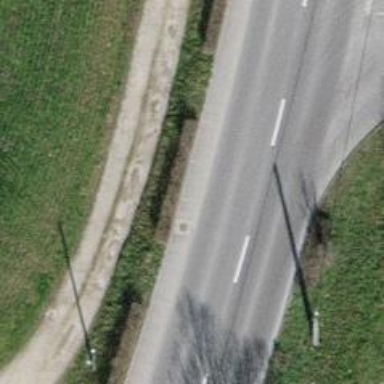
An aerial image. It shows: Service road with fine gravel surface.